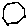
Label: hexagon